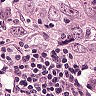
Metastatic tissue present: yes